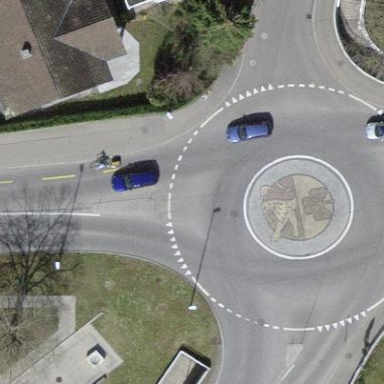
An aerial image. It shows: Primary highway with asphalt surface leading to roundabout.